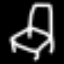
Label: chair